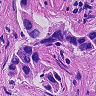
Metastatic tissue present: yes